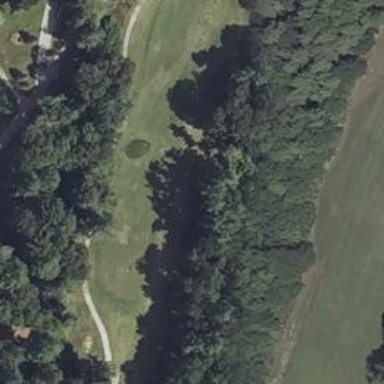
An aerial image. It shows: Grassy area designated as golf fairway.